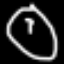
Label: clock